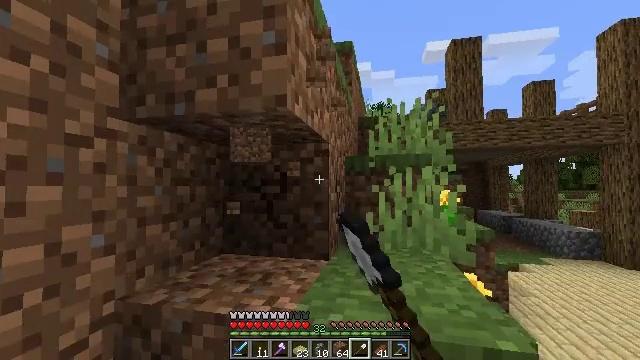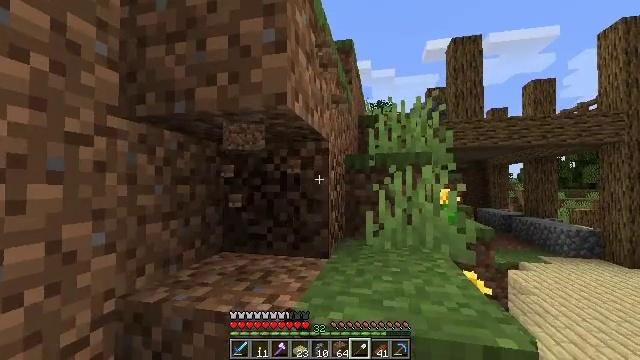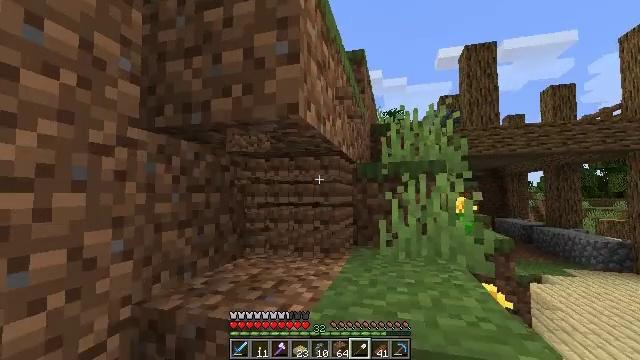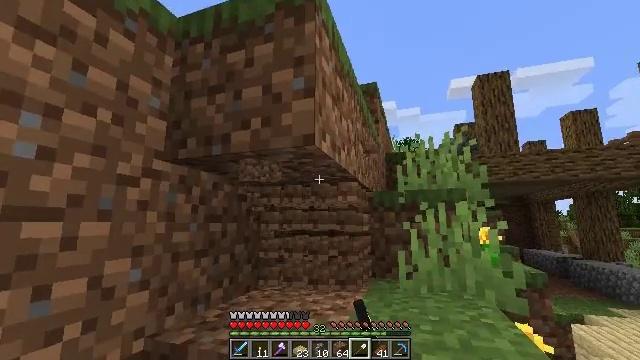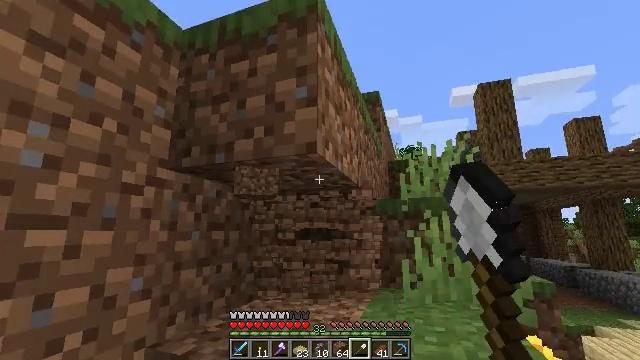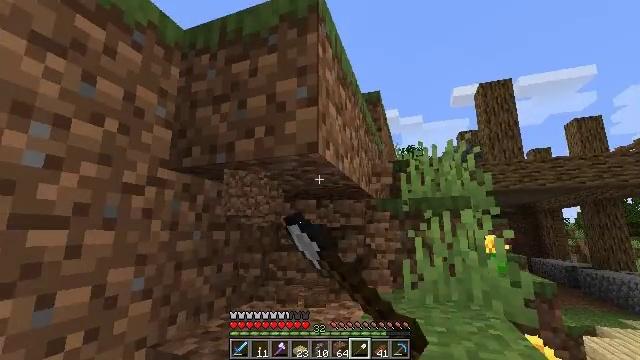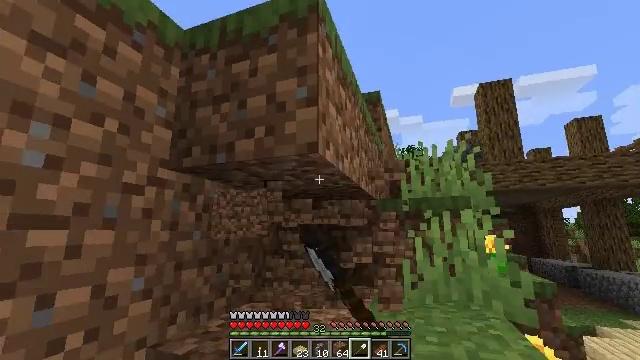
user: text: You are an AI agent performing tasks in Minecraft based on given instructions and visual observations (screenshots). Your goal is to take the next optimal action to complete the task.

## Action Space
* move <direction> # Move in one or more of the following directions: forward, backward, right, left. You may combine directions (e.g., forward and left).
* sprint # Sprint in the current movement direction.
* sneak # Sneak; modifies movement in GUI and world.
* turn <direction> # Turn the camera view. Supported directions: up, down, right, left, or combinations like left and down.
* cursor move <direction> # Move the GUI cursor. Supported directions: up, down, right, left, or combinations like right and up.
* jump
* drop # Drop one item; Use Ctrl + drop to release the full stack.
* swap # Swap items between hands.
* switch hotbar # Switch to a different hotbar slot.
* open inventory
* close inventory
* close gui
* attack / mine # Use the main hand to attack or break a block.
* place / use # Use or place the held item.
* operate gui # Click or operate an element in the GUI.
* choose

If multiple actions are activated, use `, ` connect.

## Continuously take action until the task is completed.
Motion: motion action
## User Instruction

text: Attack the ground to gather dirt.
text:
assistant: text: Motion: attack / mine
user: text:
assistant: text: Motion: turn left and up, attack / mine
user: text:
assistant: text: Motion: turn left and up, attack / mine
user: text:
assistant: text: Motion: turn up, attack / mine
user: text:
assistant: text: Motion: attack / mine
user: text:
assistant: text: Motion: attack / mine
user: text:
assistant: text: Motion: attack / mine